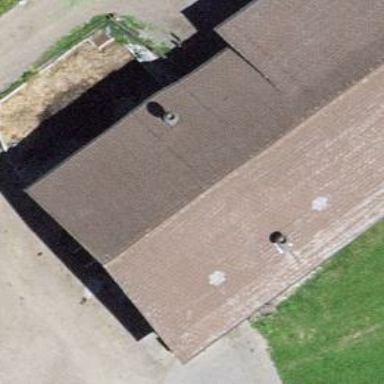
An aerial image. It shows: Farm auxiliary building with gabled roof.